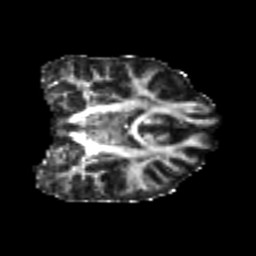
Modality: FA
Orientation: coronal
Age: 20
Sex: female
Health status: healthy
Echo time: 0.074 s